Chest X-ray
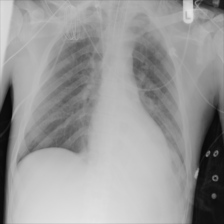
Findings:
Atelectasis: negative
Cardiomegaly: negative
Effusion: negative
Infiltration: negative
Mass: negative
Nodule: negative
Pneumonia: negative
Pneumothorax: negative
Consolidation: negative
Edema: negative
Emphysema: negative
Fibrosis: negative
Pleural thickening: negative
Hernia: negative